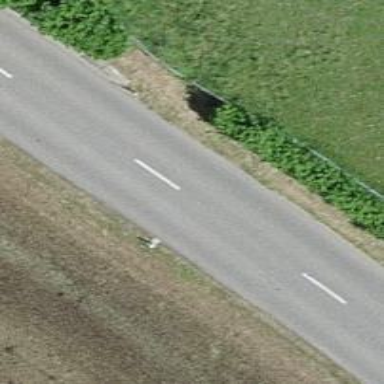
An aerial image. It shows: Tertiary road.